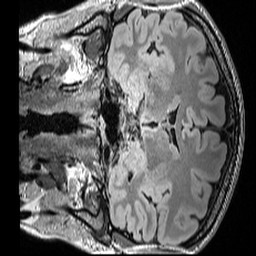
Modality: FLAIR
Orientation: coronal
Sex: male